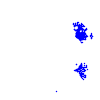
Particle: electron